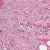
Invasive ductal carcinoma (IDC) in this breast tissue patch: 0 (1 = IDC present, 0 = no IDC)